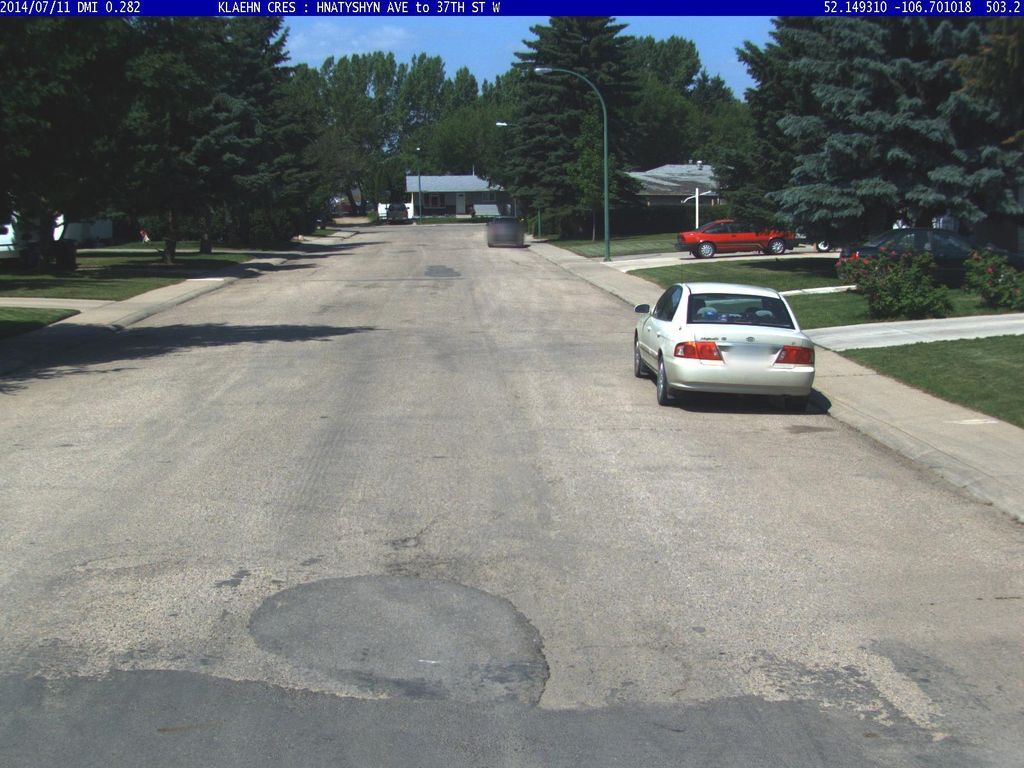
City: saskatoon